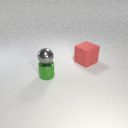
small green metal cylinder below small gray metal sphere